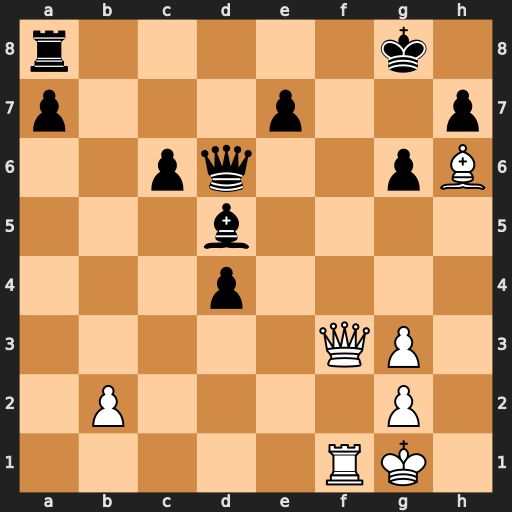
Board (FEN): r5k1/p3p2p/2pq2pB/3b4/3p4/5QP1/1P4P1/5RK1
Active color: w
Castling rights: -
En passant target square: -
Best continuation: Qf8+ Rxf8 Rxf8#